Question: I've got an unusual issue with all of the objects inside of a JPanel taking the size of the JTextField. Even if I try to force a size on the other objects, they still take the size specified for the textfield as their own. For example, I'm trying to setup a single panel in its own method as follows:
'''
private JPanel setupID() {
JLabel projLbl = new JLabel("Project ID:");
JButton verifyBtn = new JButton("Verify ID");
projID = new JTextField(25);
verifyBtn.setToolTipText("Verifies that the entered ID is not already in use.");
JPanel theID = new JPanel(new GridLayout(1,0));
theID.add(projLbl);
theID.add(projID);
theID.add(verifyBtn);
return theID;
}
'''
What I end up with is a window that looks like this...
The 'JFrame frame;' that this is being loaded into has the 'frame.pack()' method called on it to auto adjust the frame size. If I create the individual objects in a 'BorderLayout()' in different areas (WEST,CENTER,EAST for example) they'll work as intended, but when they're loaded into the panel, they all size based off the 'JTextField(25)'. Any ideas why this is?
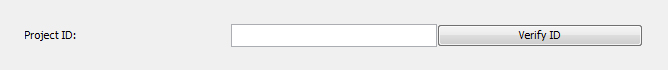
Answer: As Code-Guru and asemax has pointed out. It would appear that you are using a 'GridLayout', which is designed to layout components in a grid, evenly, using the available space.
Try using something like a 'GridBagLayout' instead...

'''
public class BadLayout08 {
public static void main(String[] args) {
new BadLayout08();
}
public BadLayout08() {
EventQueue.invokeLater(new Runnable() {
@Override
public void run() {
try {
UIManager.setLookAndFeel(UIManager.getSystemLookAndFeelClassName());
} catch (Exception ex) {
}
JFrame frame = new JFrame("Testing");
frame.setDefaultCloseOperation(JFrame.EXIT_ON_CLOSE);
frame.setLayout(new BorderLayout());
frame.add(new TestPane());
frame.pack();
frame.setLocationRelativeTo(null);
frame.setVisible(true);
}
});
}
public class TestPane extends JPanel {
public TestPane() {
setLayout(new GridBagLayout());
add(new JLabel("Project ID:"));
add(new JTextField(25));
add(new JButton("Verify ID"));
}
}
}
'''
You may find <URL> of some use when you need to decide on which layout to use.